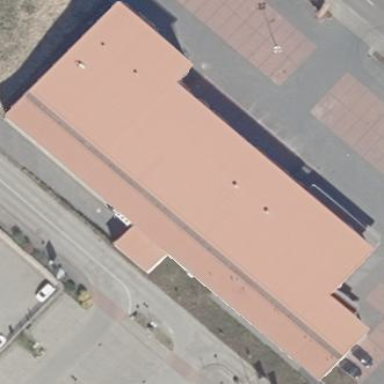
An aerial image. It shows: Supermarket building.